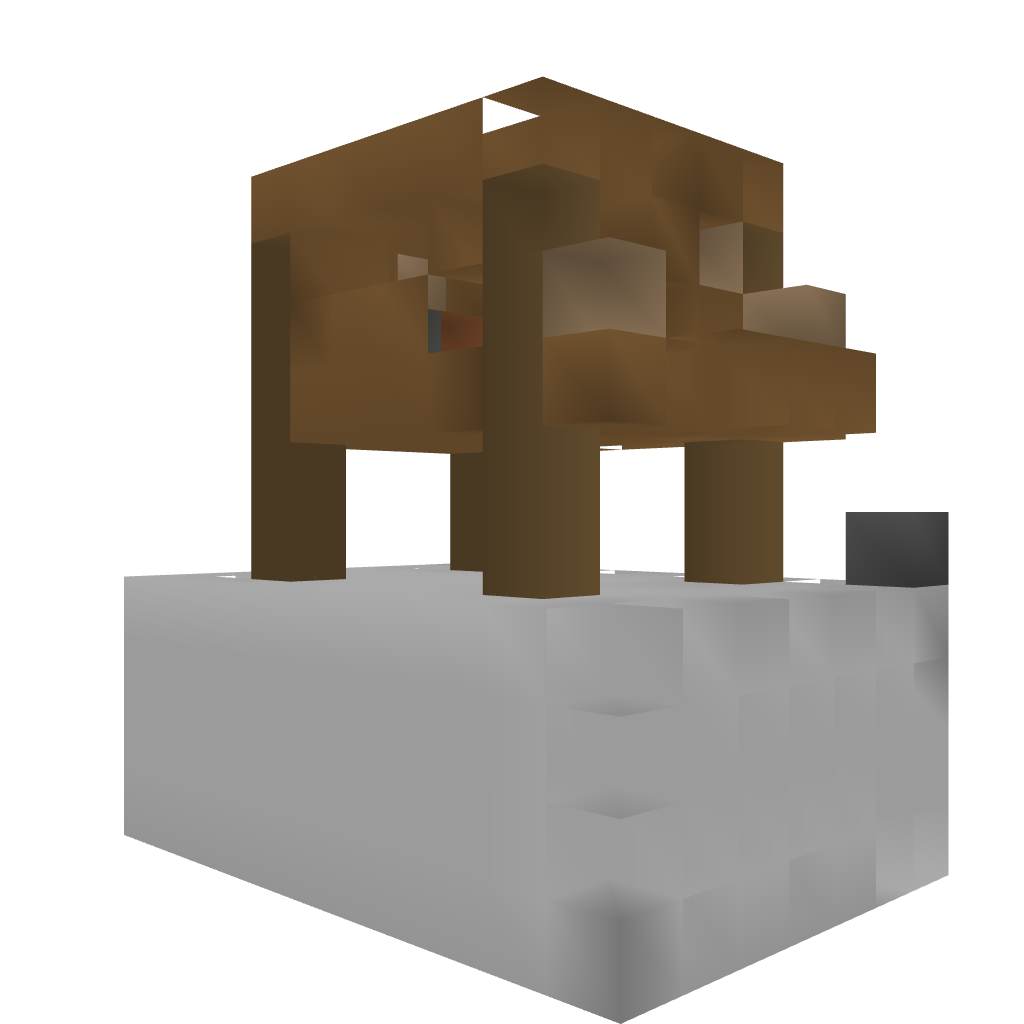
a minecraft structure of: Witchhouse